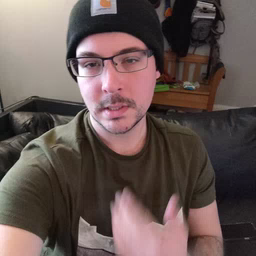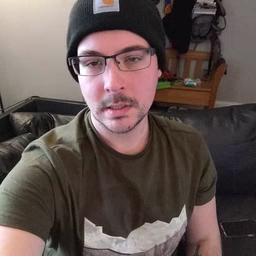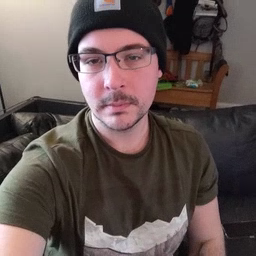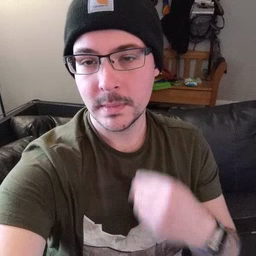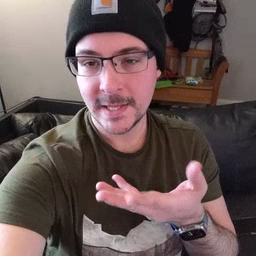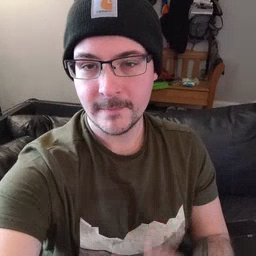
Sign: give